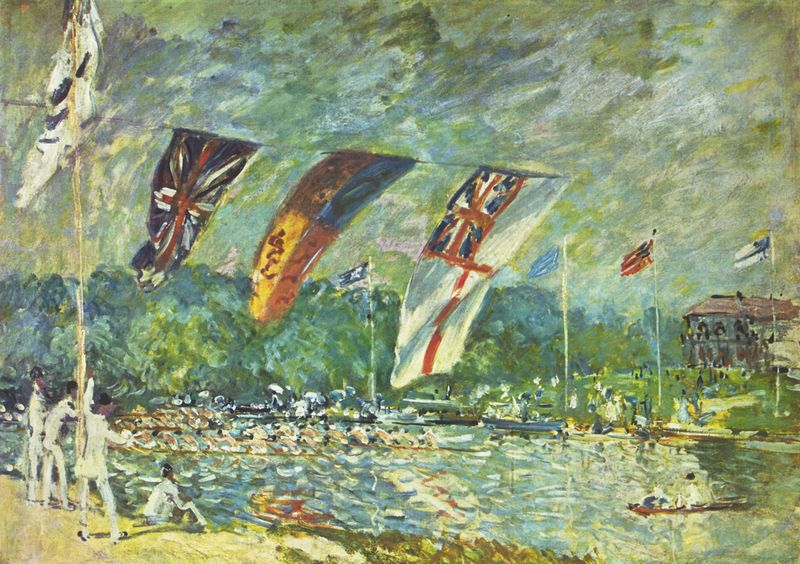
Titel: Regatta in Molesey
Künstler: Alfred Sisley
Standort: Paris
Institution: Musée d'Orsay
Schlagwörter: baum, blau, gemälde, himmel, laub, mann, schatten, wasser, weiß, wolken, bäume, fluss, frauen, gelb, grün, impressionismus, landschaft, menschen, see, ufer, bewegung, bunt, fenster, frau, grau, hell, hintergrund, licht, männer, schwarz, dach, gebäude, gras, haus, rot, weg, wiese, wolke, anzug, anzüge, falten, öl, natur, spiegelung, wind, gewässer, pastos, sonne, england, wald, boot, boote, ruder, bewölkt, schiffe, sommer, welle, wellen, fahnen, tribüne, zuschauer, fahne, flagge, mast, abstrakt, berge, amerika, figuren, masten, promenade, banner, beobachter, fahnenmast, flattern, turner, wehen, gäste, hotel, freizeit, impressionistisch, reflexe, ruderboot, ruderer, rudern, sport, vergnügen, wettkampf, fregatte, kreuz, kanu, linie, seil, bewölkung, wasseroberfläche, uniform, rennen, norwegen, malduktus, sonntag, wettfahrt, flecken, regatta, kreuze, griechisch, anzu, griechenland, ehre, flimmern, olympia, flaggen, usa, stange, marine, jubel, bote, achter, englisch, impressionist, regatte, regatter, ruderboote, segelregatta, ziel, union jack, nationen, grua, flagen, länder, tourismus, begeisterung, wettbewerb, fahnenstangen, britisch, tournier, wettrennen, themse, amerikanisch, grossbritanien, jubeln, start, kanus, mannschaften, großbritannien, fahnenmasten, flaggenmast, anfeuern, blau himmel, großbrittanien, wales, camebridge, fahnemast, flaggenmasten, langboot, langboote, malgestus, mannschaftswettbewerb, oxford, regattaa, ruderrennen, startschuss, walisisch, ziellinie, cambridge, anfeuerung, fluiss, wettrennen+, eaton